Question: I have made a Sequence diagram, and i want to know about it is well or not from this basic code

'''
public void onClick(final View v)
{
r = new Runnable()
{
public void run()
{
if(running)
{
str2 = Ef.getText().toString();
}
}
};
}
'''
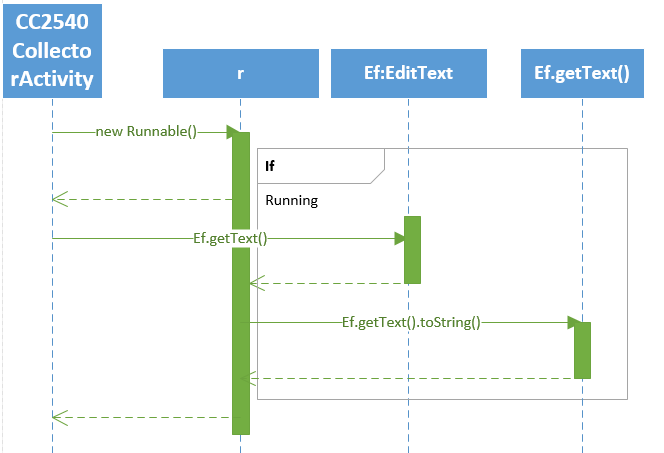
Answer: On a sequence diagram you should mention the variable name and the class of each object. In your diagram instead of 'r' you should name it as 'r : Runnable' and do the same for the other objects. This is important because someone needs to know the type of each object participating in the sequence.
UML is meant to visualize code in order to improve people's understanding of it. Of course this is simple enough that you wouldn't need a sequence diagram in order to explain it. I guess that this is a learning example.
You should also replace the 'if' with 'opt'. In my opinion this is not so important, everybody would understand the 'if', but if this is something like a school assignment, then it's better to go formal.
There are a lot of books and articles about UML, this article can serve as quick reference for sequence diagrams, go to "<URL>".